Question: It seems Webkit moves all my head tags to the body, and adds a lot of whitespace before the body. When I look at the source, the tags are in the right place. When I inspect the elements using the Chrome browser, the tags have been moved. I suspect it's Webkit because the same happened in Safari, but not in Opera or Firefox. I use the latest of all browsers.
Here is my source code start, as appears when I press "Show Source":
'''
<!DOCTYPE html PUBLIC "-//W3C//DTD XHTML 1.0 Strict//EN" "http://www.w3.org/TR/xhtml1/DTD/xhtml1-strict.dtd">
<html xmlns="http://www.w3.org/1999/xhtml">
<head>
<meta http-equiv="Content-Type" content="text/html; charset=utf-8" />
<meta name="description" content="(Snip)" />
<title>(Snip)</title>
<link rel="shortcut icon" href="favicon.ico" />
<link rel="stylesheet" type="text/css" href="style/qtip.css" />
<link rel="stylesheet" type="text/css" href="style/jquery-ui.css" />
<link rel="stylesheet" type="text/css" href="style/new.css" />
<script type="text/javascript" src="javascript/ckfinder/ckfinder.js"></script>
<script type="text/javascript" src="javascript/jquery.js"></script>
<script type="text/javascript" src="javascript/jquery_easing.js"></script>
<script type="text/javascript" src="javascript/jquery_custom.js"></script>
<script type="text/javascript" src="javascript/typewatch.js"></script>
<script type="text/javascript" src="javascript/ckeditor/ckeditor.js"></script>
<script type="text/javascript" src="javascript/ckeditor/adapters/jquery.js"></script>
<script type="text/javascript" src="javascript/slider.js"></script>
<script type="text/javascript" src="javascript/script.js"></script>
<script type="text/javascript" src="javascript/qtip.js"></script>
<script type="text/javascript" src="javascript/swfobject.js"></script>
</head>
<body>
<div id="wrapper_ext">
<a id="wallpaper_toggle"></a>
...
'''
And here is a screenshot of the DOM analyser:

I suspected Javascript at first, but I disabled all Javascript and the same thing occurs. Yet, this only occurs on some of my pages, so I don't know the actual cause. I'm looking for .
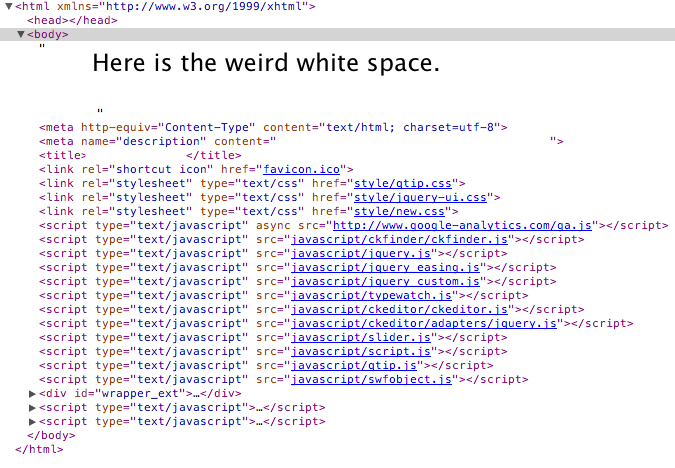
Answer: I removed the Byte-Order Mask (BOM) from my file, and it worked.
Should I report this as a bug to webkit?